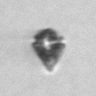
Label: Heterocapsa_rotundata